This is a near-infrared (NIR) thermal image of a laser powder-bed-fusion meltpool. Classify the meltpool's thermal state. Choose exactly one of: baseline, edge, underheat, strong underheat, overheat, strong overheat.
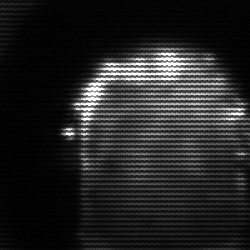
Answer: baseline